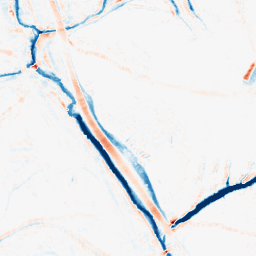
Category: morphological
Decomposition family: morphological_ellipse
Decomposition parameters: operation: average
width: 10
height: 10
Upsampling method: bilinear
Upsampling parameters: scale: 4
Upsampling scale: 4